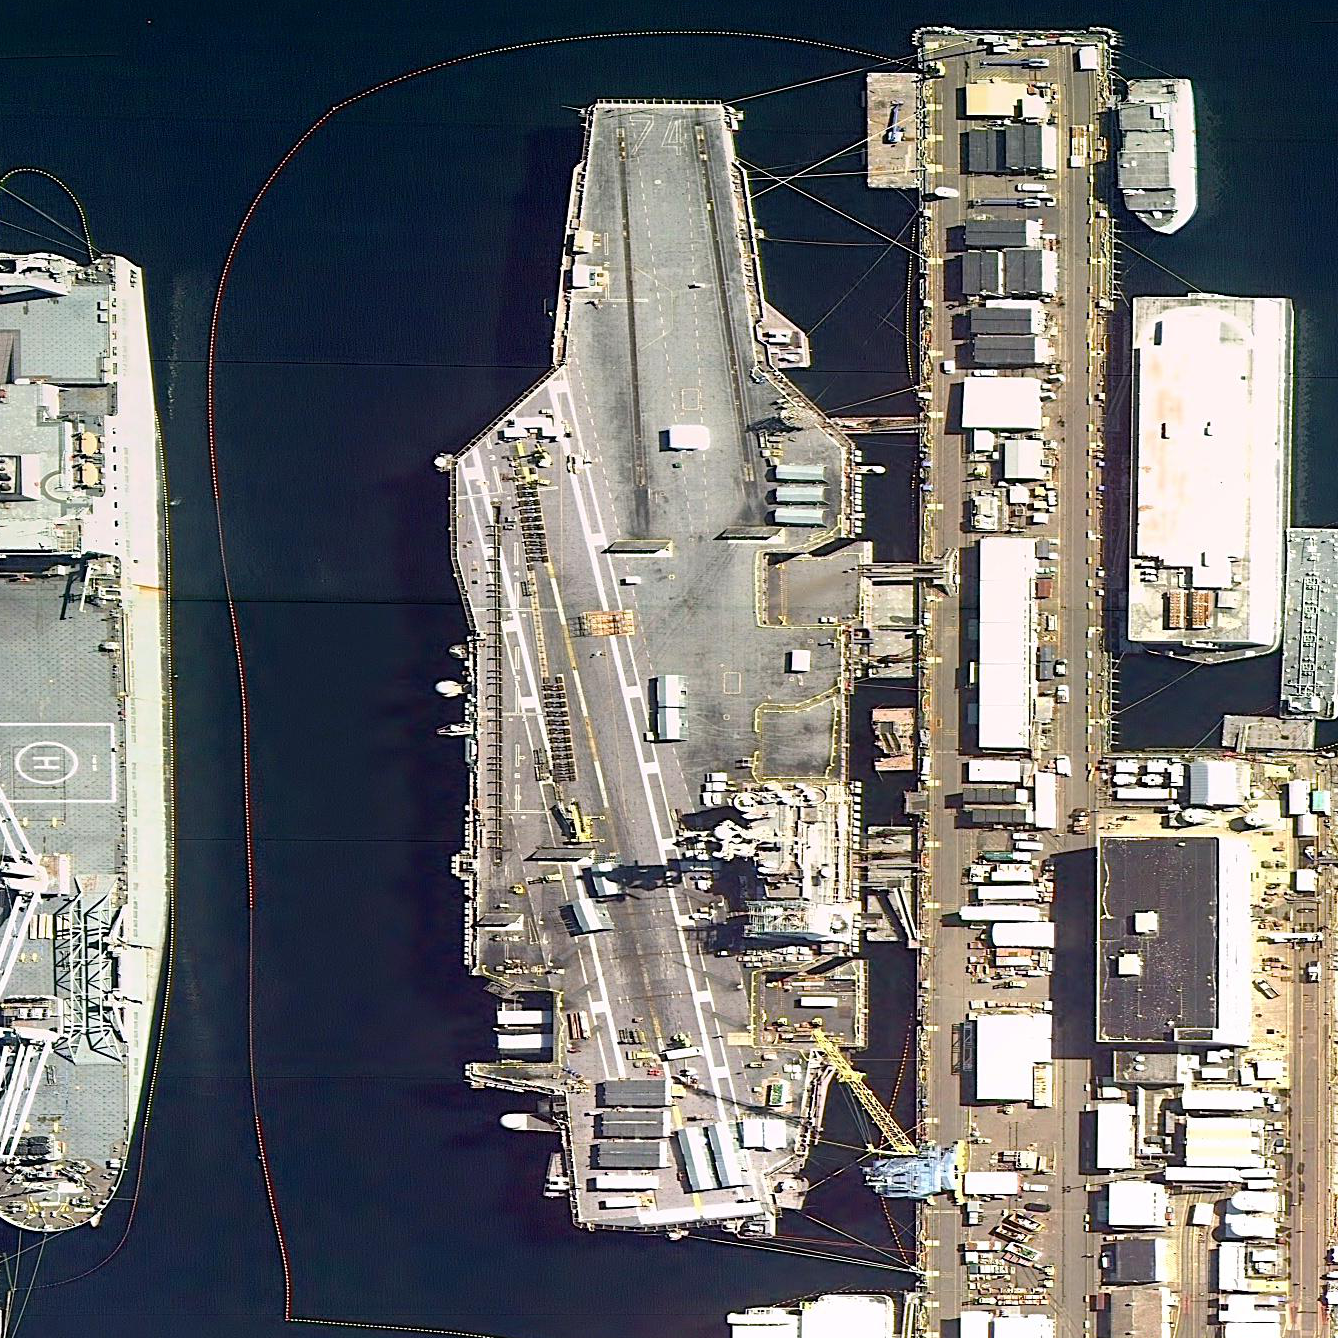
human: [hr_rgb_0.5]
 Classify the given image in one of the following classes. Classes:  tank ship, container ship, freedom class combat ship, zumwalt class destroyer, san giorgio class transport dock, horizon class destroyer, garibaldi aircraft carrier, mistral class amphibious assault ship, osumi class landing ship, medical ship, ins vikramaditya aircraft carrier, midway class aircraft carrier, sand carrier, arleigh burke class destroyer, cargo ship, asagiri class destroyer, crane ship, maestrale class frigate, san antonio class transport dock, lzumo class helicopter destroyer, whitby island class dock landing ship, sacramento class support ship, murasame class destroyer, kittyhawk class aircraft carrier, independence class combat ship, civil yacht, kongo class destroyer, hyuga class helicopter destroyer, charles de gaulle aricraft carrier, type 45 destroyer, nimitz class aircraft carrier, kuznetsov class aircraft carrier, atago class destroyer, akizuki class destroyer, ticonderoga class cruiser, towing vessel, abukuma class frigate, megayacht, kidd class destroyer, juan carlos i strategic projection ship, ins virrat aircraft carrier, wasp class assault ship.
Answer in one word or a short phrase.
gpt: Nimitz class aircraft carrier